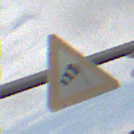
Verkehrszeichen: SeitenwindVonRechts
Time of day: MorningAfternoon
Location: Outdoor (Suburban)
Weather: Overcast
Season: NotSpecified
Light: Natural